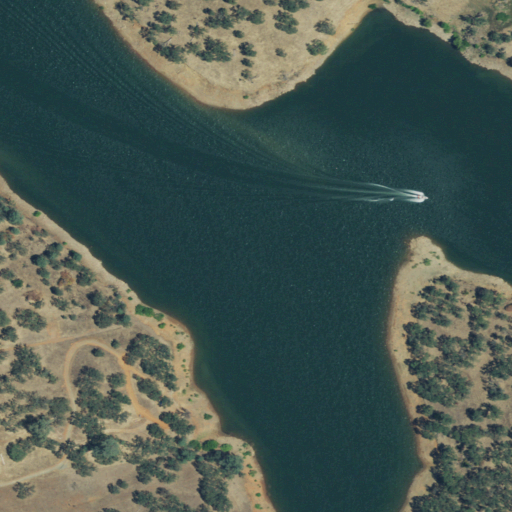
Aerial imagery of valley in California named Fenton Ravine containing open water, shrub, grassland, herbaceous wetlands, and deciduous forest